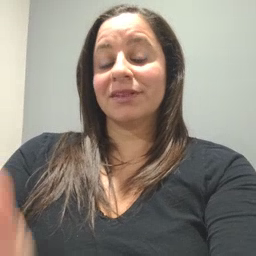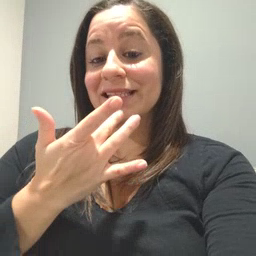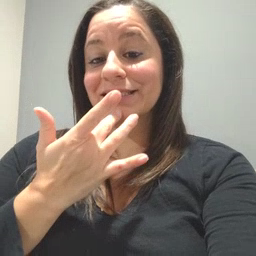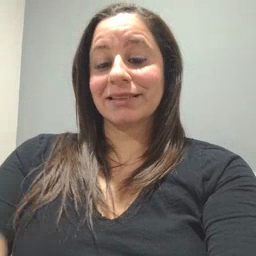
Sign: taste